Aerial crown-view tile of a tropical tree (Barro Colorado Island, Panama), acquired 20250818:
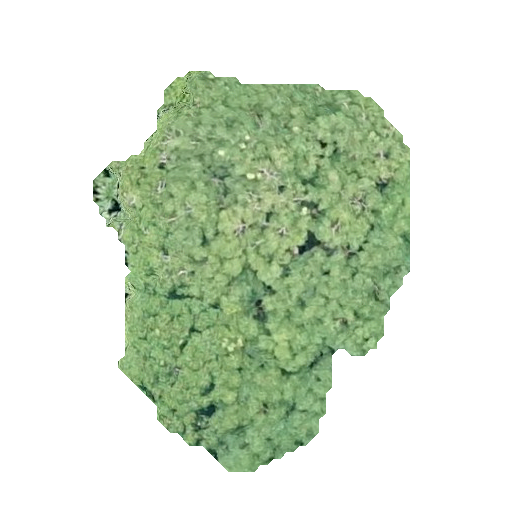
Species: Tabebuia rosea
GBIF accepted scientific name: Tabebuia rosea
Crown area: 128.85 m²